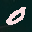
Label: 0